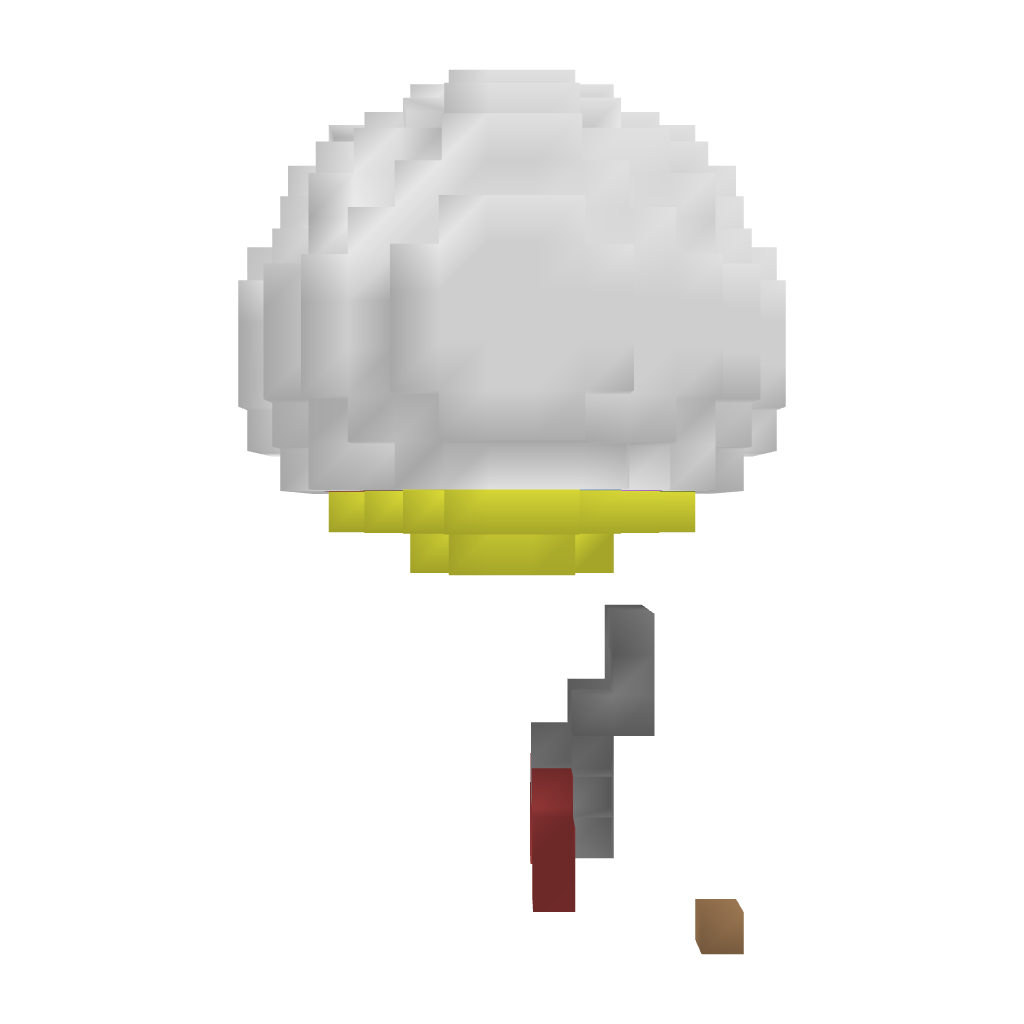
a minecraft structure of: Gumball Machine bad low quality